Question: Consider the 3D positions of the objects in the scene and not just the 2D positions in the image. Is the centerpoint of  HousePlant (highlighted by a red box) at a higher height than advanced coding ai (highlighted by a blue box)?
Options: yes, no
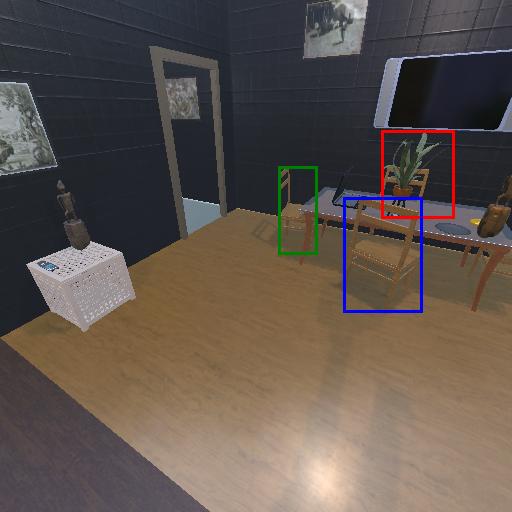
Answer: yes